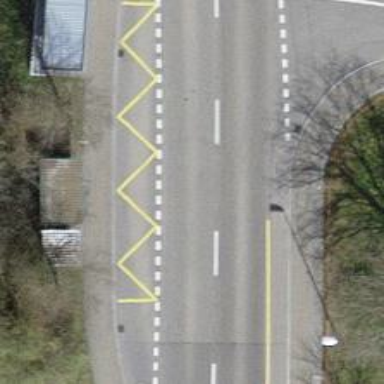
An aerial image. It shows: Bus stop equipped with public transport stop position.